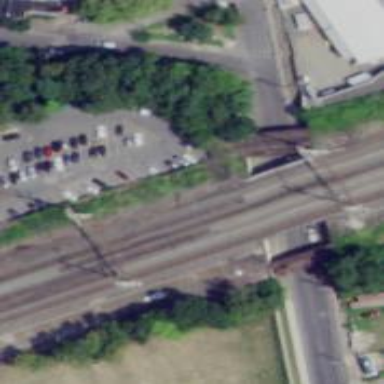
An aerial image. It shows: Rail line with electrified contact lines on embankment.